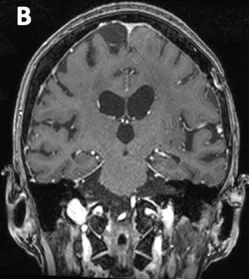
Coronal and sagittal postcontrast T1-weighted imaging.
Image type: radiology (mri)